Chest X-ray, AP view. Patient: 45 years old, sex M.
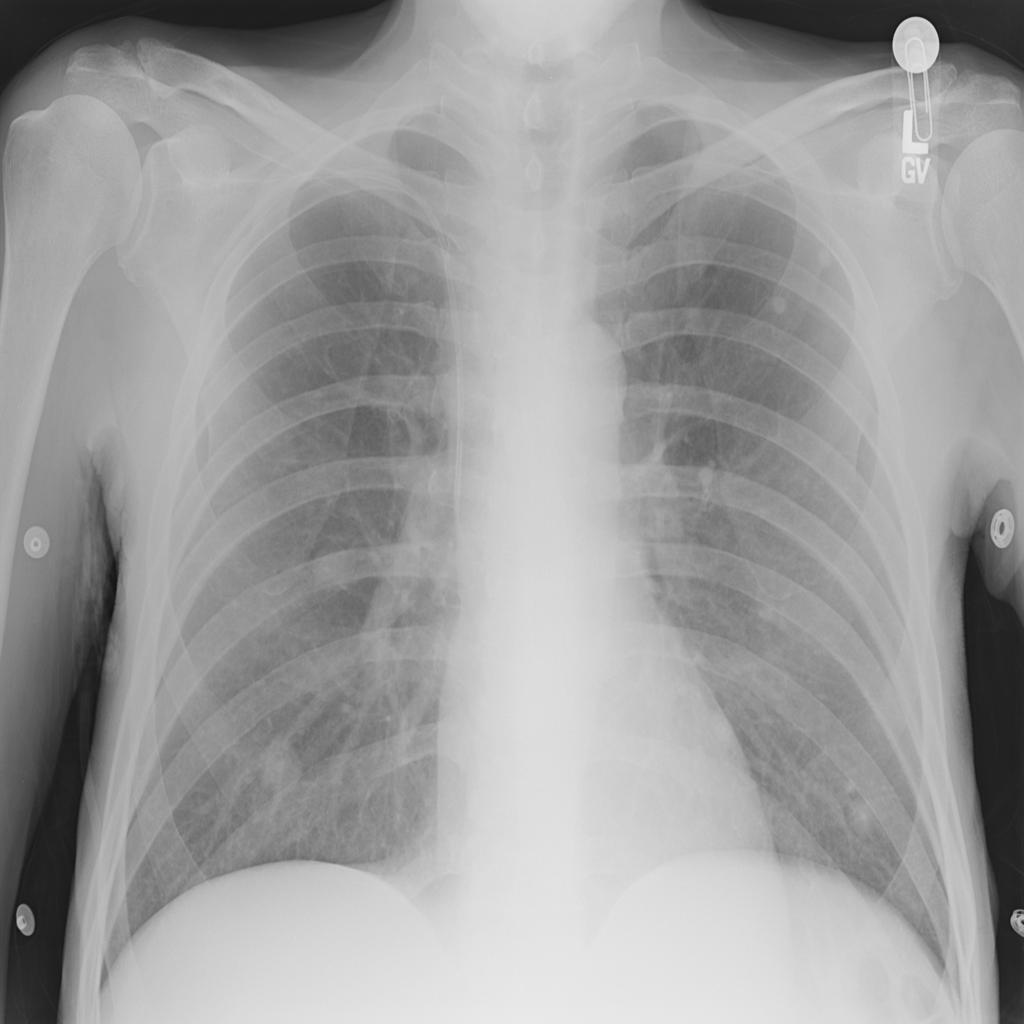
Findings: Nodule